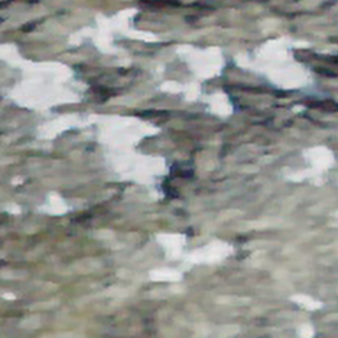
Label: other